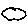
Label: cloud